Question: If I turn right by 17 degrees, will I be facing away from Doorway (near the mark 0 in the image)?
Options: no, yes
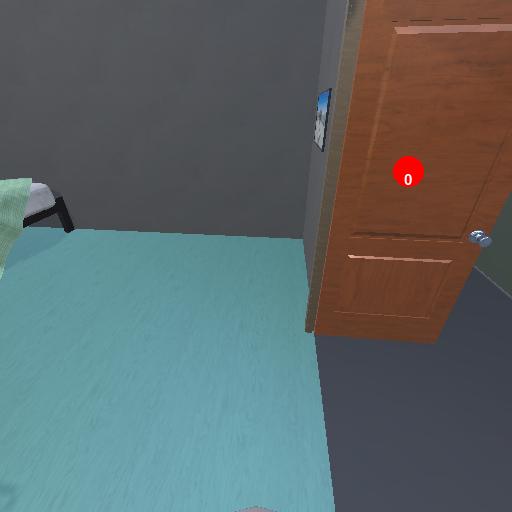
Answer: no